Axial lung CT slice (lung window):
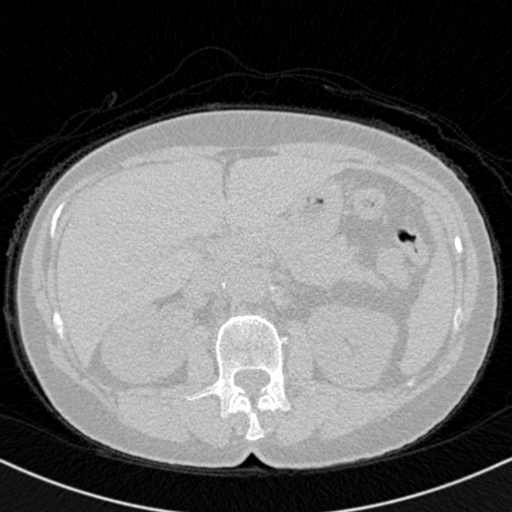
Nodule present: no